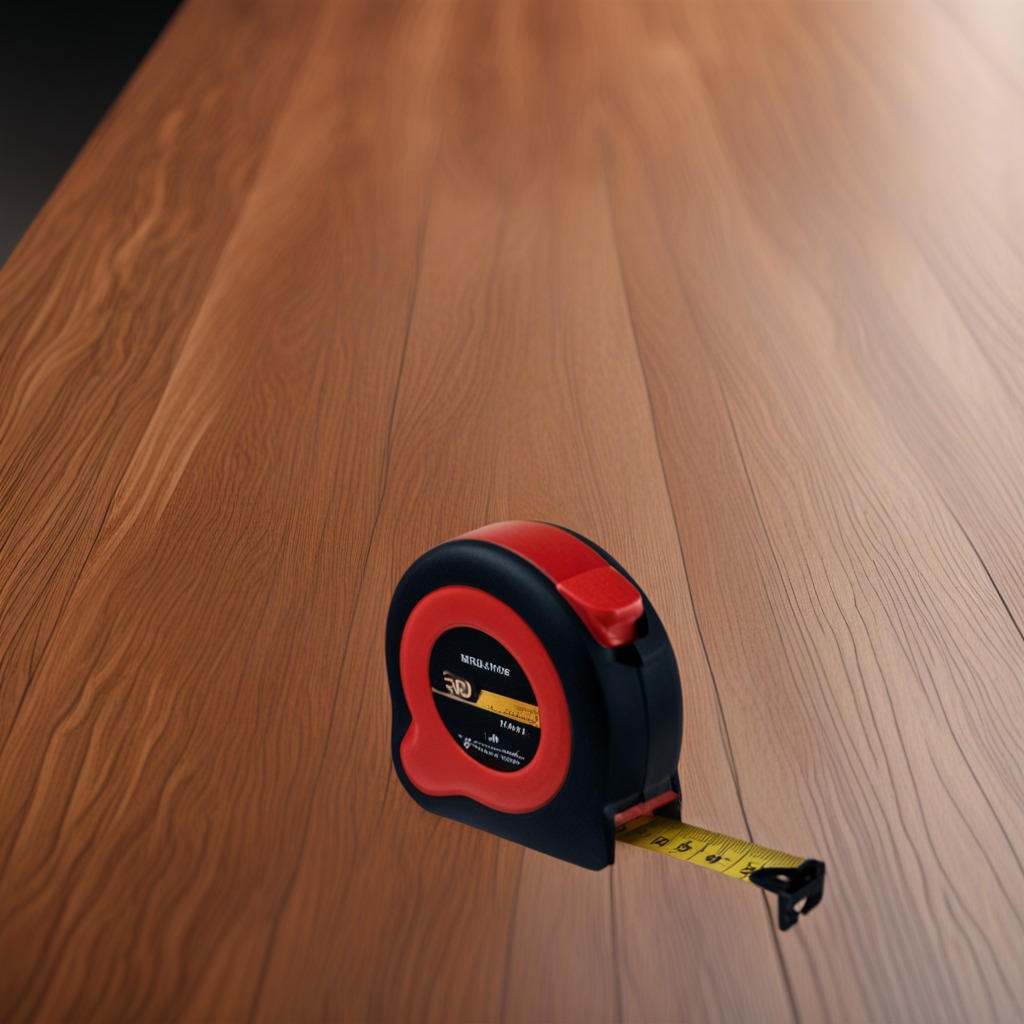
A measuring tape is lying on a wooden table in a carpentry studio.